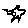
Label: star